Question: This is an Sales Order and Export to PDF by Vtiger CRM 5.4.0, unfortunately the shipping address are too long, and overlap the product data. Vtiger are using Coding to generate to PDF.
have any idea to let product data start from little bit bottom ?
changing which coding in which php page?
i have attached a picture according my product data are overlap by shipping address

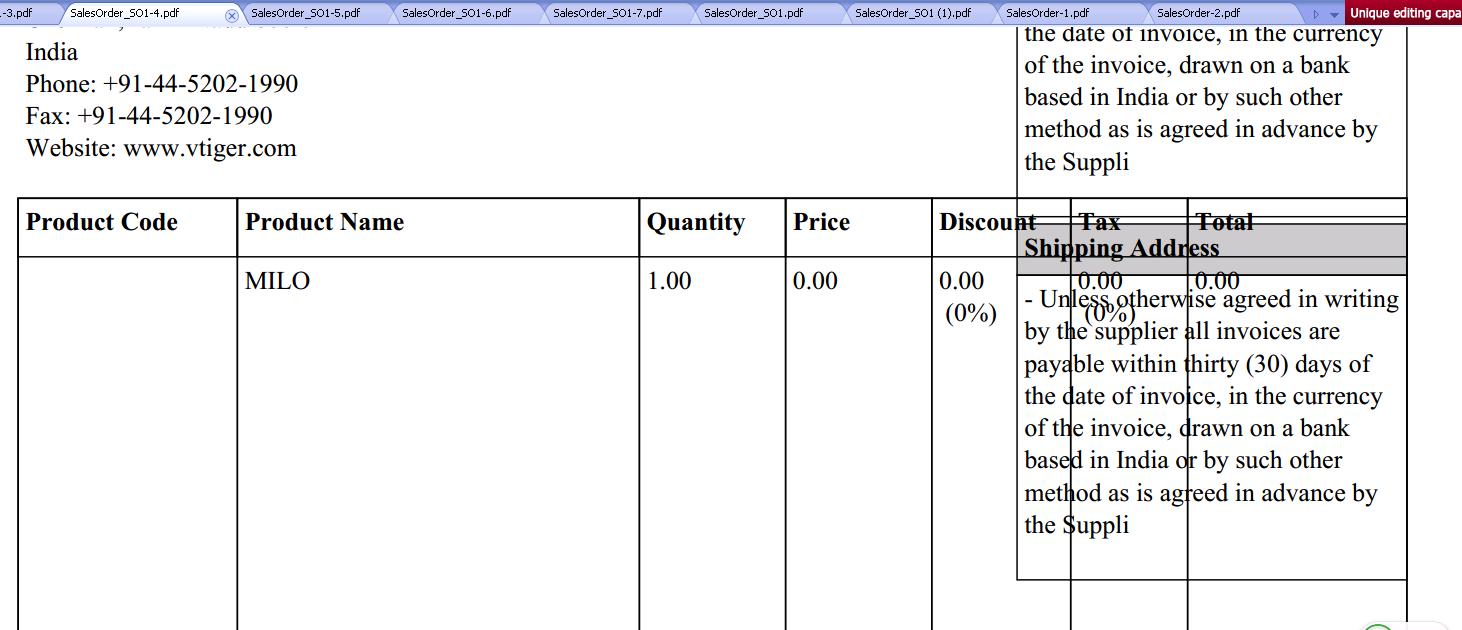
Answer: >
Products table list is created in 'tigercrmtlib\Vtiger\PDF\inventory\ContentViewer.php' 'Line:35'
'''
function initDisplay($parent) {
$pdf = $parent->getPDF();
$contentFrame = $parent->getContentFrame();
################
# My added line
$contentFrame->y += 32;
$contentFrame->h -= 32;
# End added line
################
$pdf->MultiCell($contentFrame->w, $contentFrame->h, "", 1, 'L', 0, 1, $contentFrame->x, $contentFrame->y);
'''
'$contentFrame' Holds products table list specification. After adding y position of content frame, we should decrease height of frame, in order to avoid sending all the frame to next page.
If you only want to change sales order PDF and not other PDFs (Quote, Invoice, ...) You should override some of vtiger inventory pdf class in 'tigercrm\modules\SalesOrder\SalesOrderPDFController.php'.